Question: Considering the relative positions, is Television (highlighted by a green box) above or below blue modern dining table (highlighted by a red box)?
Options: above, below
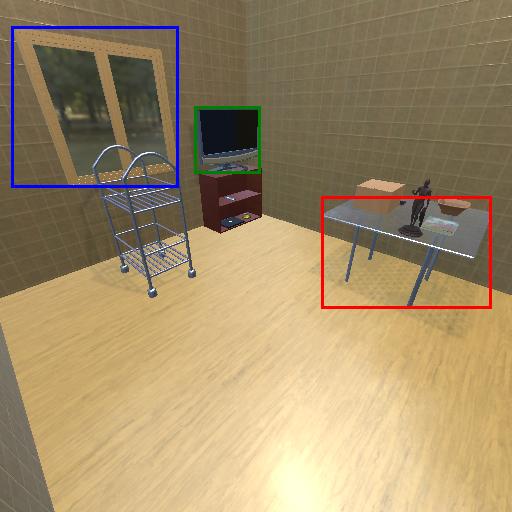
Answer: above